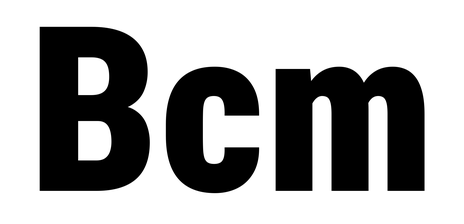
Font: Roboto_Condensed_Black